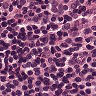
Metastatic tissue present: no